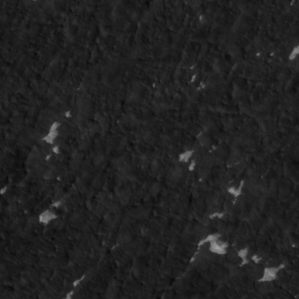
Label: non_frost